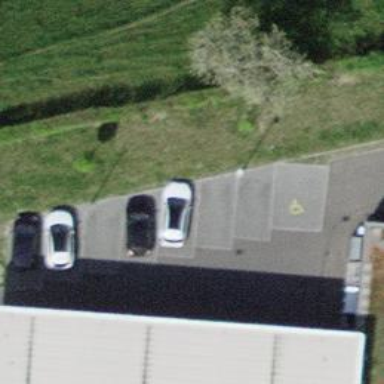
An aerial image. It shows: Charging station.